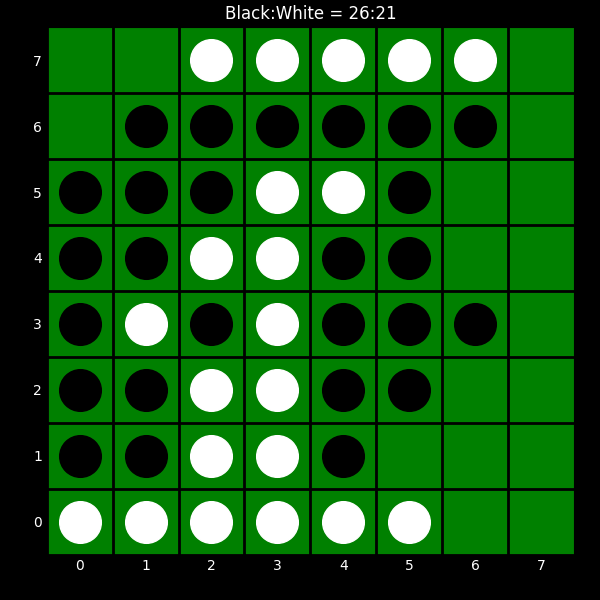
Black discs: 26
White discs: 21